九年级 · 解析几何
如图所示的抛物线是二次函数$y=ax^{2}-3x+a^{2}-1$的图象，那么$a$的值是
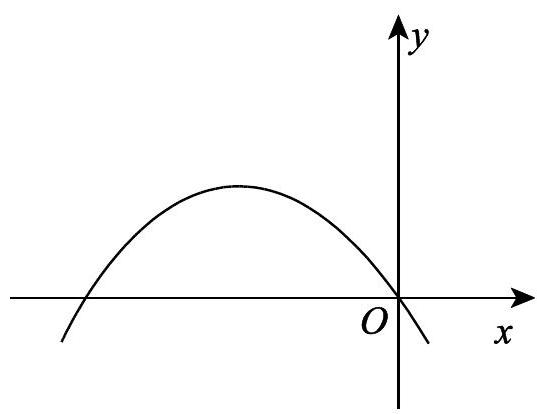
答案: -1
解析: 由图象可知,抛物线经过原点$(0,0),thereforea^{2}-1=0$,解得$a=pm1$.$because$图象开口向下,$thereforea<0$,$thereforea=-1$.